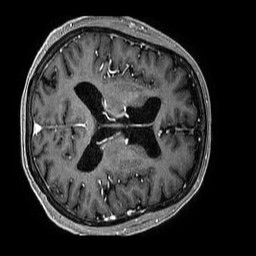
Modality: T1w
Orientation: axial
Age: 62
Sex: male
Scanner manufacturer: philips
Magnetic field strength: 3 T
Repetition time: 0.006778 s
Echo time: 0.003087 s